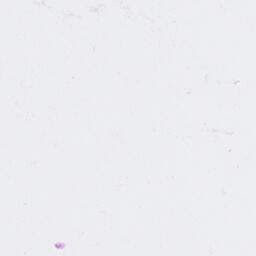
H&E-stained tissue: Breast